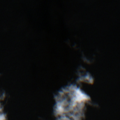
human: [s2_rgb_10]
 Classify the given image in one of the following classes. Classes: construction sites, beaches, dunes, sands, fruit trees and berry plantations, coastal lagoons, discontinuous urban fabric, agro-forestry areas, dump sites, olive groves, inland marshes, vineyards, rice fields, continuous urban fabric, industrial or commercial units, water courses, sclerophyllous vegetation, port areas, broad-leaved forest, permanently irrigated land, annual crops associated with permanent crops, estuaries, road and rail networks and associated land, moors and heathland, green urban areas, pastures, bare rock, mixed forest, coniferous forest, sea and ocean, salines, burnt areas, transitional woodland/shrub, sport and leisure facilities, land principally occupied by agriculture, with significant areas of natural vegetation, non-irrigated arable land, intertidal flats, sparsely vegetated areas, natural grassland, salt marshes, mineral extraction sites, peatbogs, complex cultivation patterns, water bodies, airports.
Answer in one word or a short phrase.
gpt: water bodies